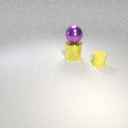
large yellow metal cylinder below large purple metal sphere